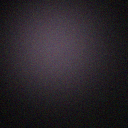
Screen state: off